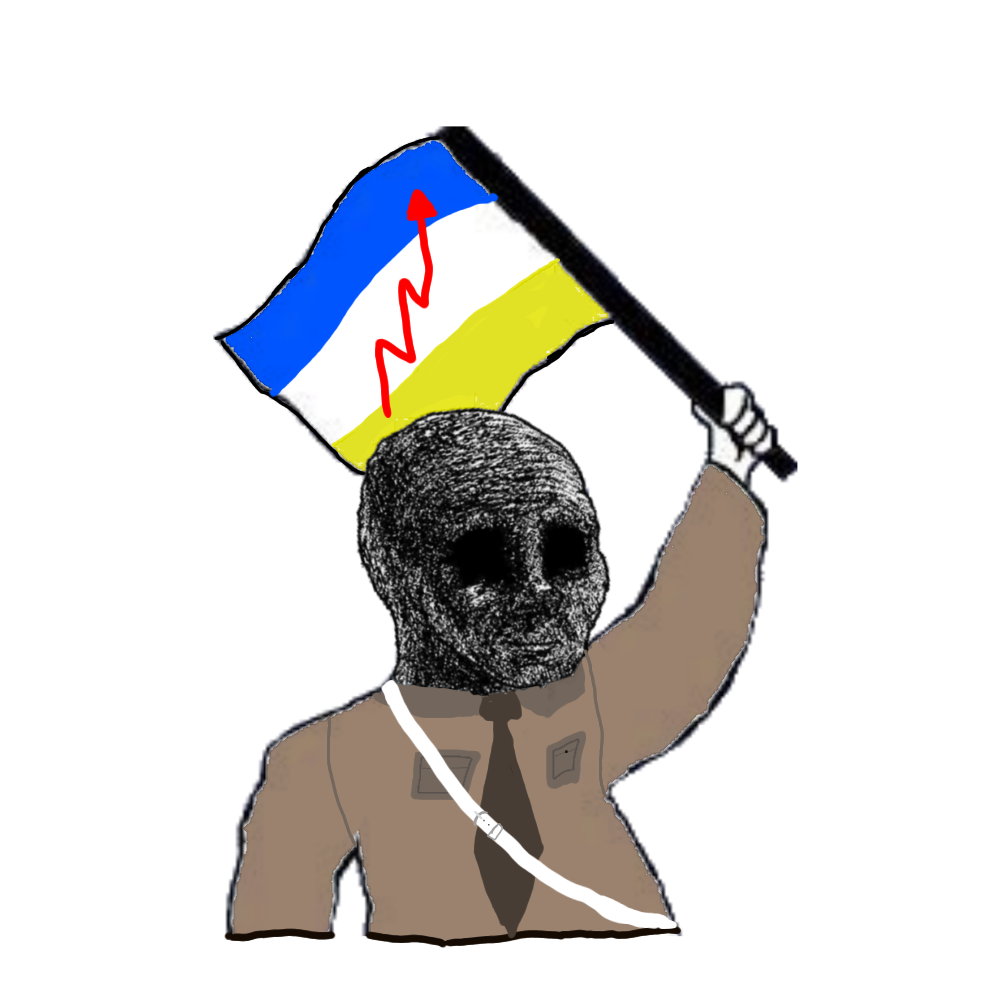
Label: 5_Withered_Wojak